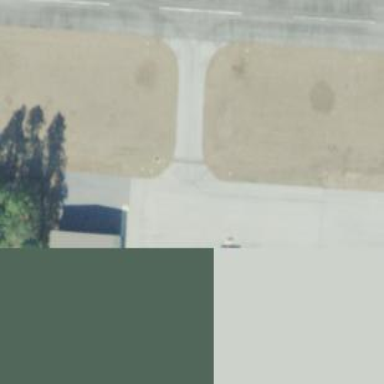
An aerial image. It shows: Apron at the airport.